Question: I think I got the MySQL part of my database correct. After tons of studying, I created an InnoDB database with two tables: Venues and Events.
Each venue has a unique ID (VENUE_ID) that I indexed. Then each event has a column by the name of VENUE_LOCATION that has the ID number of the venue the event belongs to.
This is how I have the event table is set up :)

I think that's all good, now I'm having problems getting all of that data displayed using php :/
So far I've done simple stuff such as select data from a single table but I'm lost as to how I can retrieve the information from the events table, AND insert all of the corresponding information from VENUES depending on what number is in 'VENUE_LOCATION'.
And I really have searched up so many examples and tutorials but I have found nothing that exactly shows what I want to do. Any tips as to which direction I should take are greatly appreciated :)!
Thanks again
Edit:
Here's what I have now
'''
<?php
$dbuser="nightl7_main";
$dbpass="mypw";
$dbname="nightl7_complete"; //the name of the database
$chandle = mysql_connect("localhost", $dbuser, $dbpass)
or die("Connection Failure to Database");
mysql_select_db($dbname, $chandle) or die ($dbname . " Database not found. " . $dbuser);
$result = mysql_query("SELECT * FROM example")
or die(mysql_error());
return $result;
?>
'''
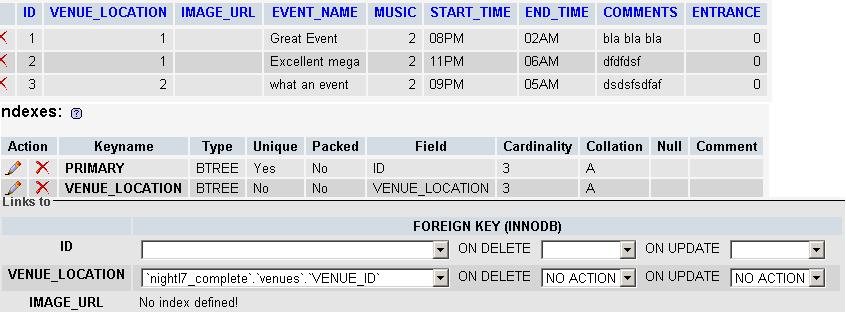
Answer: '''
SELECT e.*, v.* FROM Events e
INNER JOIN Venues v ON e.VENUE_LOCATION = v.VENUE_ID
'''
This will select all the information of events and all the information of the venue where the event has taken place.
---
### EDIT
This is the PHP code you could be using for starters:
'''
<?php
$dbuser = 'nightl7_main';
$dbpass = 'mypw';
$dbname = 'nightl7_complete'; //the name of the database
$chandle = mysql_connect('localhost', $dbuser, $dbpass)
or die('Connection Failure to Database');
mysql_select_db($dbname, $chandle) or die ($dbname . ' Database not found. ' . $dbuser);
$query = 'SELECT e.*, v.* FROM Events e '.
'INNER JOIN Venues v ON e.VENUE_LOCATION = v.VENUE_ID';
$result = mysql_query($query) or die(mysql_error());
while($row = mysql_fetch_array($result, MYSQL_ASSOC)){
echo $row['ID'].' '.$row['VENUE_LOCATION'].' '.$row['IMAGE_URL'].'<br />'; // access any column you like here
}
?>
'''